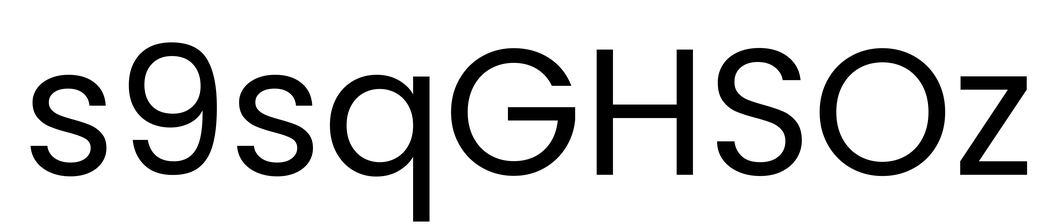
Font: Poppins-Regular